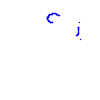
Particle: proton